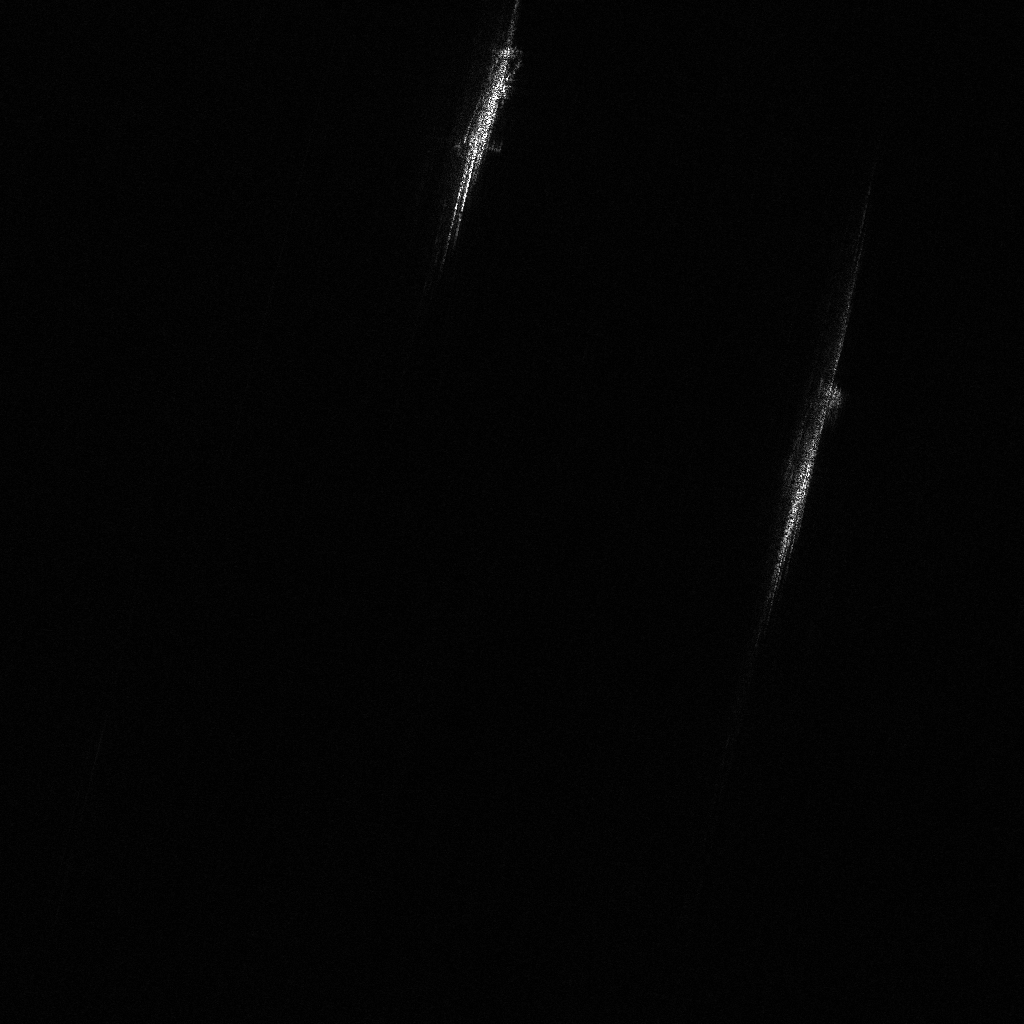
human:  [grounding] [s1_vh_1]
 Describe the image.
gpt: In the satellite image, there is  <ref>1 large cell-container </ref> <box>[[45, 3, 49, 20, 15]]</box> located at top,  <ref>1 large cell-container </ref> <box>[[76, 37, 80, 54, 18]]</box> located at right.